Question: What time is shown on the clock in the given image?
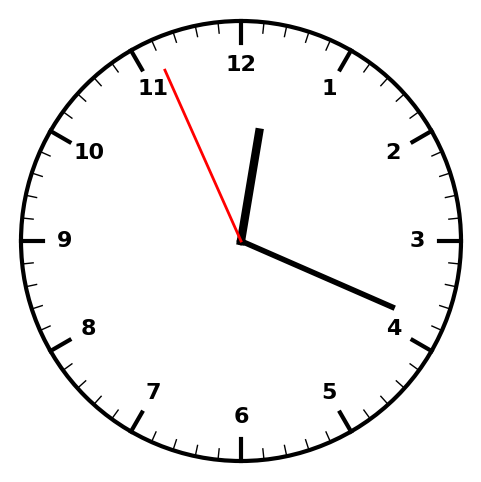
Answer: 12:18:56